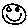
Label: smiley face